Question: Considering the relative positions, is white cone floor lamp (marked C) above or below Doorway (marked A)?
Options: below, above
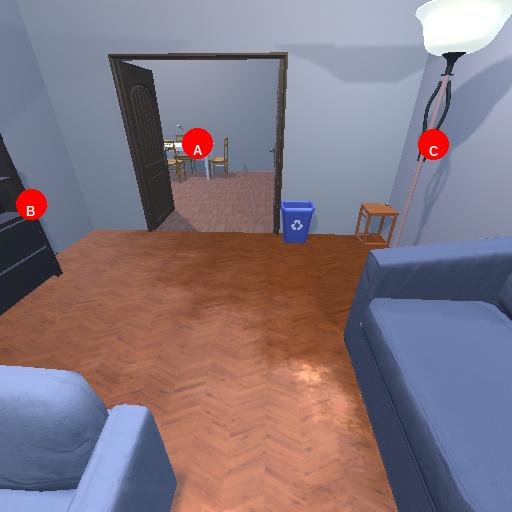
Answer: below